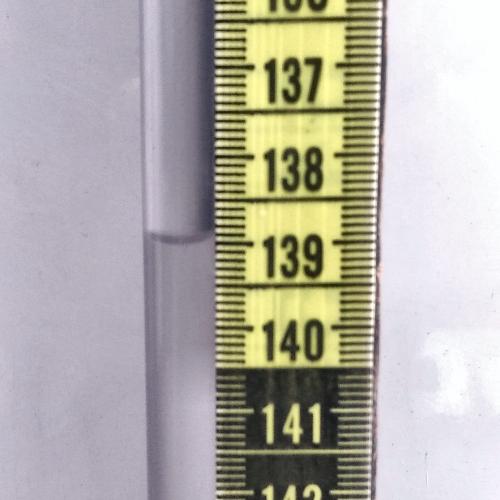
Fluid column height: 138.9 cm